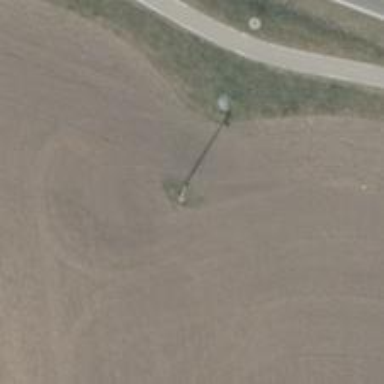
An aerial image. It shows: Power pole.